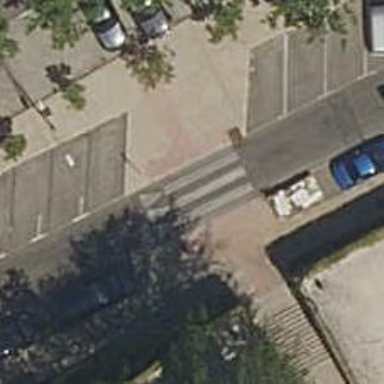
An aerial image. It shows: Uncontrolled crossing on the road.